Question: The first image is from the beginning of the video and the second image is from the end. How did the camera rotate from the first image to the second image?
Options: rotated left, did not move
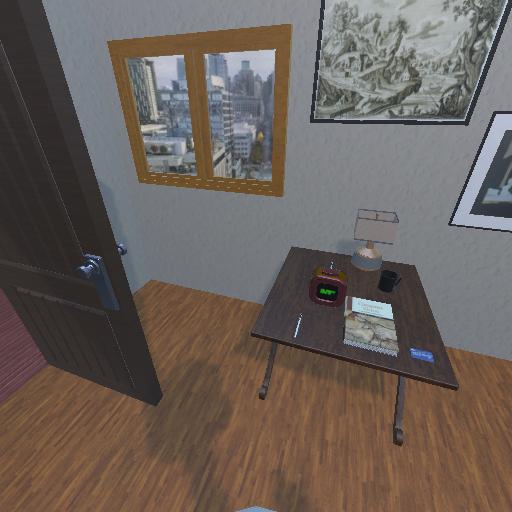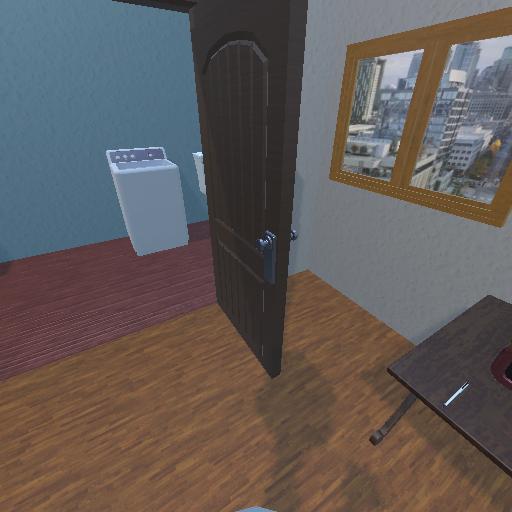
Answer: rotated left